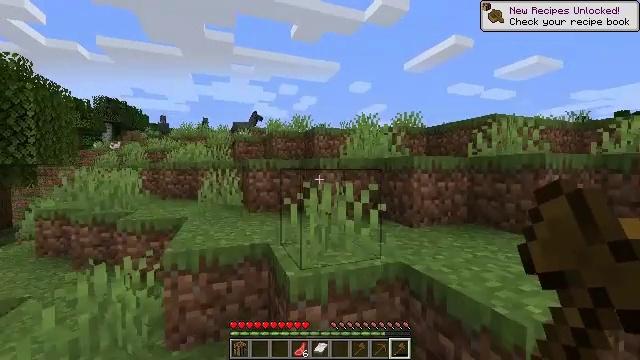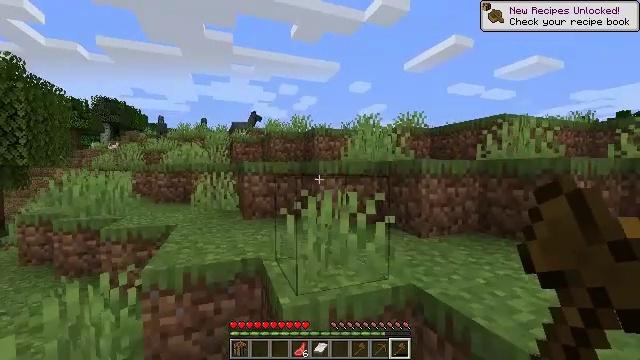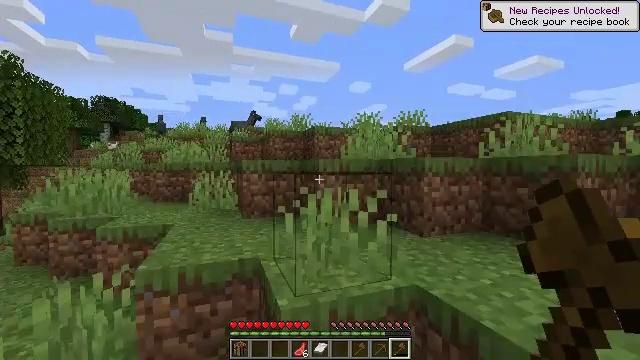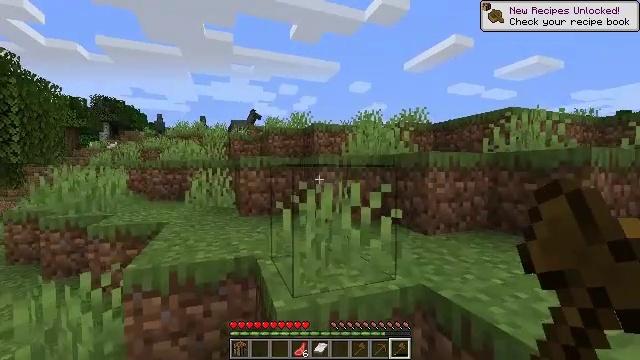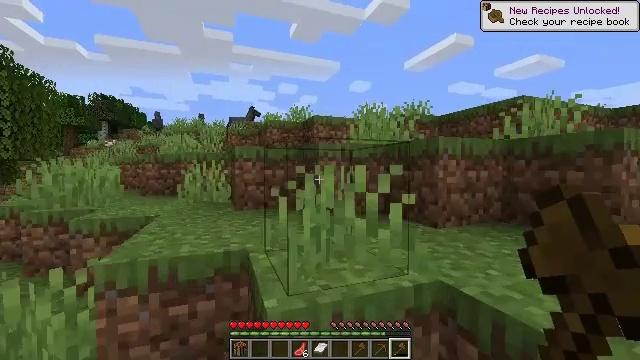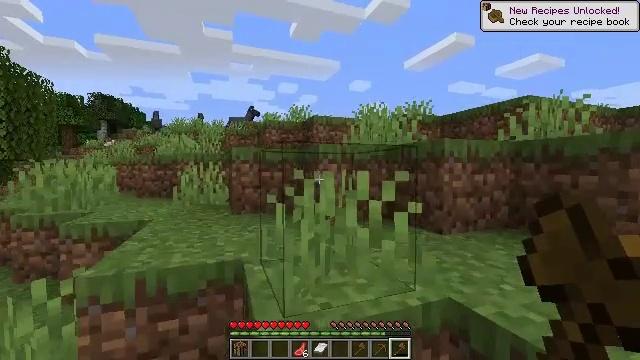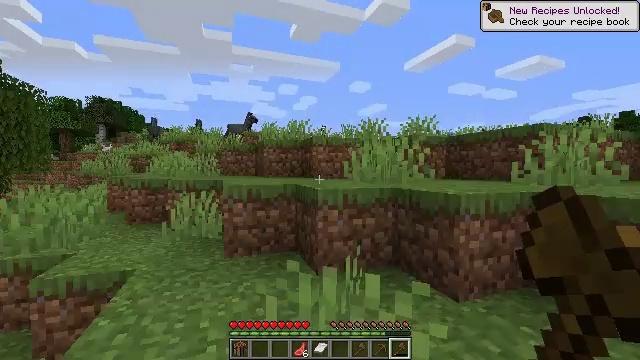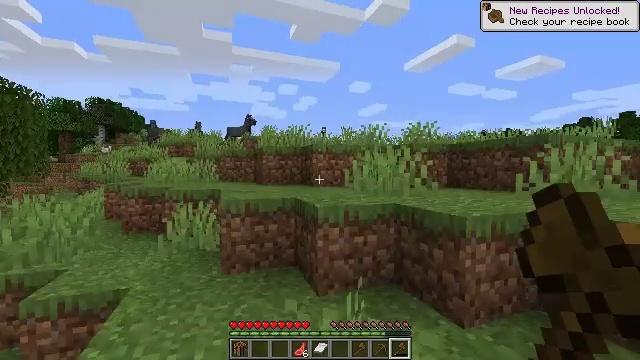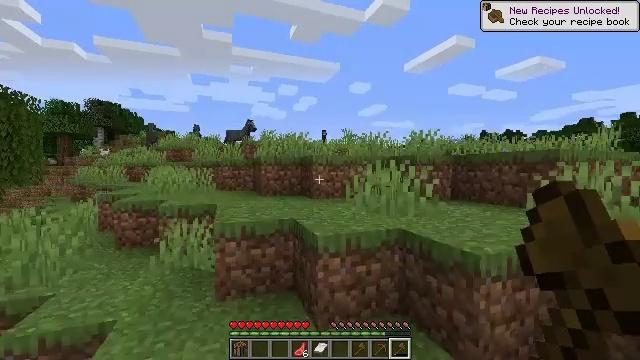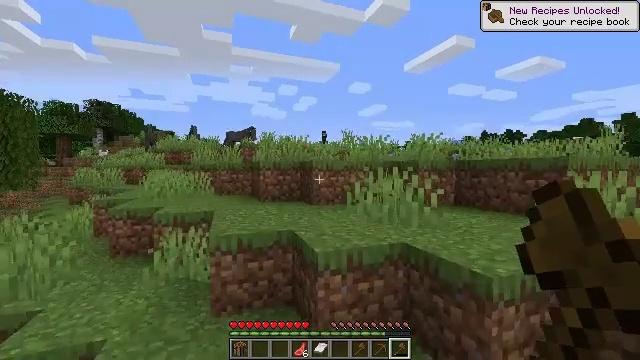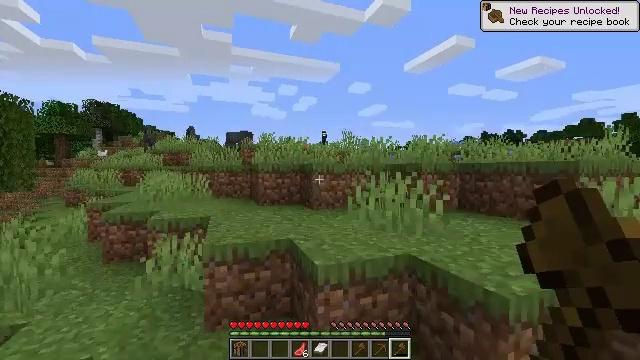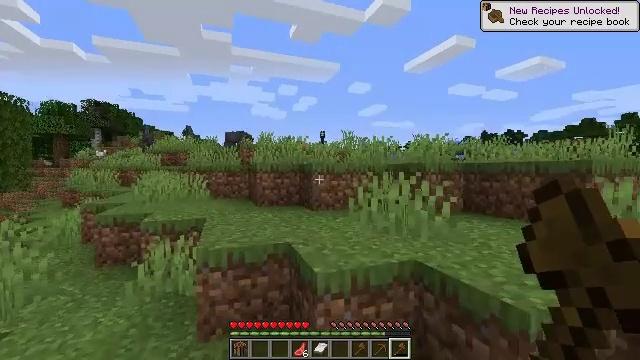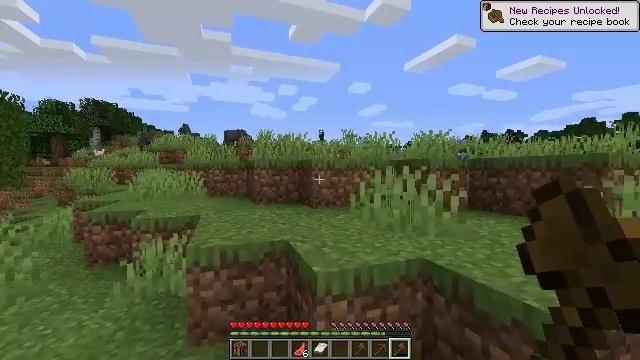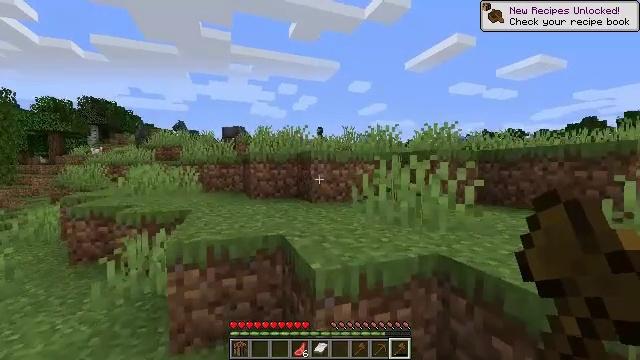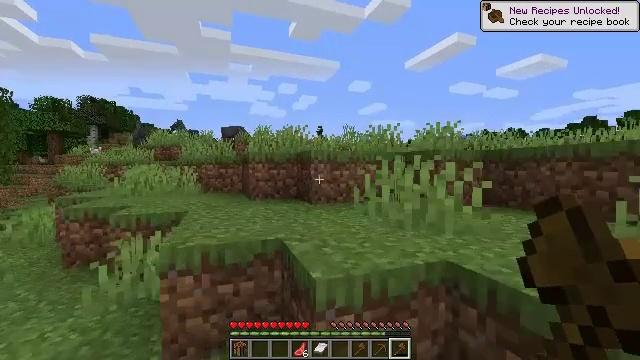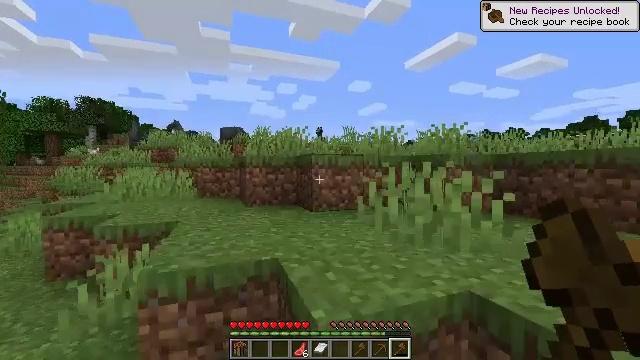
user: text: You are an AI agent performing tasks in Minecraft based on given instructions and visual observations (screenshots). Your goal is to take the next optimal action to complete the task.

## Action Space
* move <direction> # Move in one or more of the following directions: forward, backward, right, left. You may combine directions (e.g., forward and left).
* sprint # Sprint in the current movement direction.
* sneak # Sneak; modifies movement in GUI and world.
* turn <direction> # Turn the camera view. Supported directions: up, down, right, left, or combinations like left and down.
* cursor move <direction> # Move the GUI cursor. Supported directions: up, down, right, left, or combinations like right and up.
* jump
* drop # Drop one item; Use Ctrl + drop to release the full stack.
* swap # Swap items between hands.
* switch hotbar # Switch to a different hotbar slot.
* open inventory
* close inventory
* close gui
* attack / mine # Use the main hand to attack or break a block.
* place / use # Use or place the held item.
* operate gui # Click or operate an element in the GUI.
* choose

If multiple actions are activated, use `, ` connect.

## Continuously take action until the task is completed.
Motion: motion action
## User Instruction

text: Kill mobs.
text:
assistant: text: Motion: move forward
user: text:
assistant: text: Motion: move forward, jump
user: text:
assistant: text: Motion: move forward, jump
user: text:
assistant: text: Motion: move forward, jump
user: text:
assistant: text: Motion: move forward, jump
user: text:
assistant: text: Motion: move forward, jump
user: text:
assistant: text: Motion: move forward, jump
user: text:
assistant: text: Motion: move forward, jump
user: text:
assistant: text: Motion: move forward
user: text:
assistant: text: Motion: move forward
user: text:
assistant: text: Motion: move forward
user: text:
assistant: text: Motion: move forward
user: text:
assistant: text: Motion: move forward
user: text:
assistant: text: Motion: move forward
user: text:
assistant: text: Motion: move forward, jump
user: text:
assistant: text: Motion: move forward, jump
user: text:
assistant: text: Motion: move forward, jump
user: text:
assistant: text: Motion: move forward, jump
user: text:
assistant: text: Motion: move forward, jump
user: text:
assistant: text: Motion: move forward
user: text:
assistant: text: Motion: move forward, sprint
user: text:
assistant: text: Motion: move forward, sprint
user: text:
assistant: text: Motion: move forward, sprint
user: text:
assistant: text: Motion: move forward, sprint
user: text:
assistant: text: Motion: move forward, jump
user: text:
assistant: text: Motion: move forward, jump
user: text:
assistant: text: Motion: move forward, jump
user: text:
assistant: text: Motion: move forward, jump
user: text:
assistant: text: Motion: move forward, jump
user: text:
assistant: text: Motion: move forward, jump